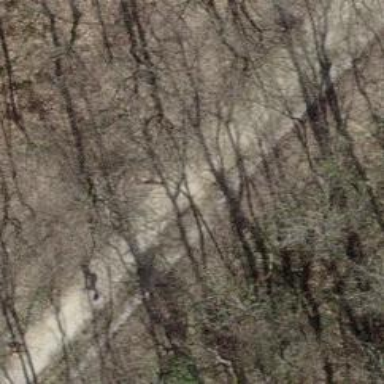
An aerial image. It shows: Gravel track with grade 2 quality.